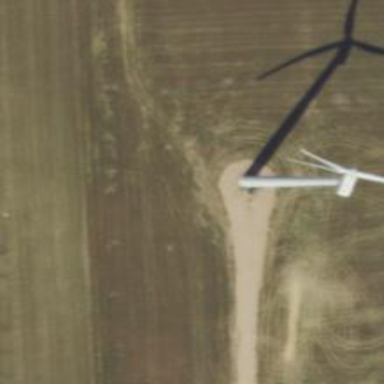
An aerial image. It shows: Wind generator in the form of horizontal axis wind turbine.